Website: lowes
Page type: cart
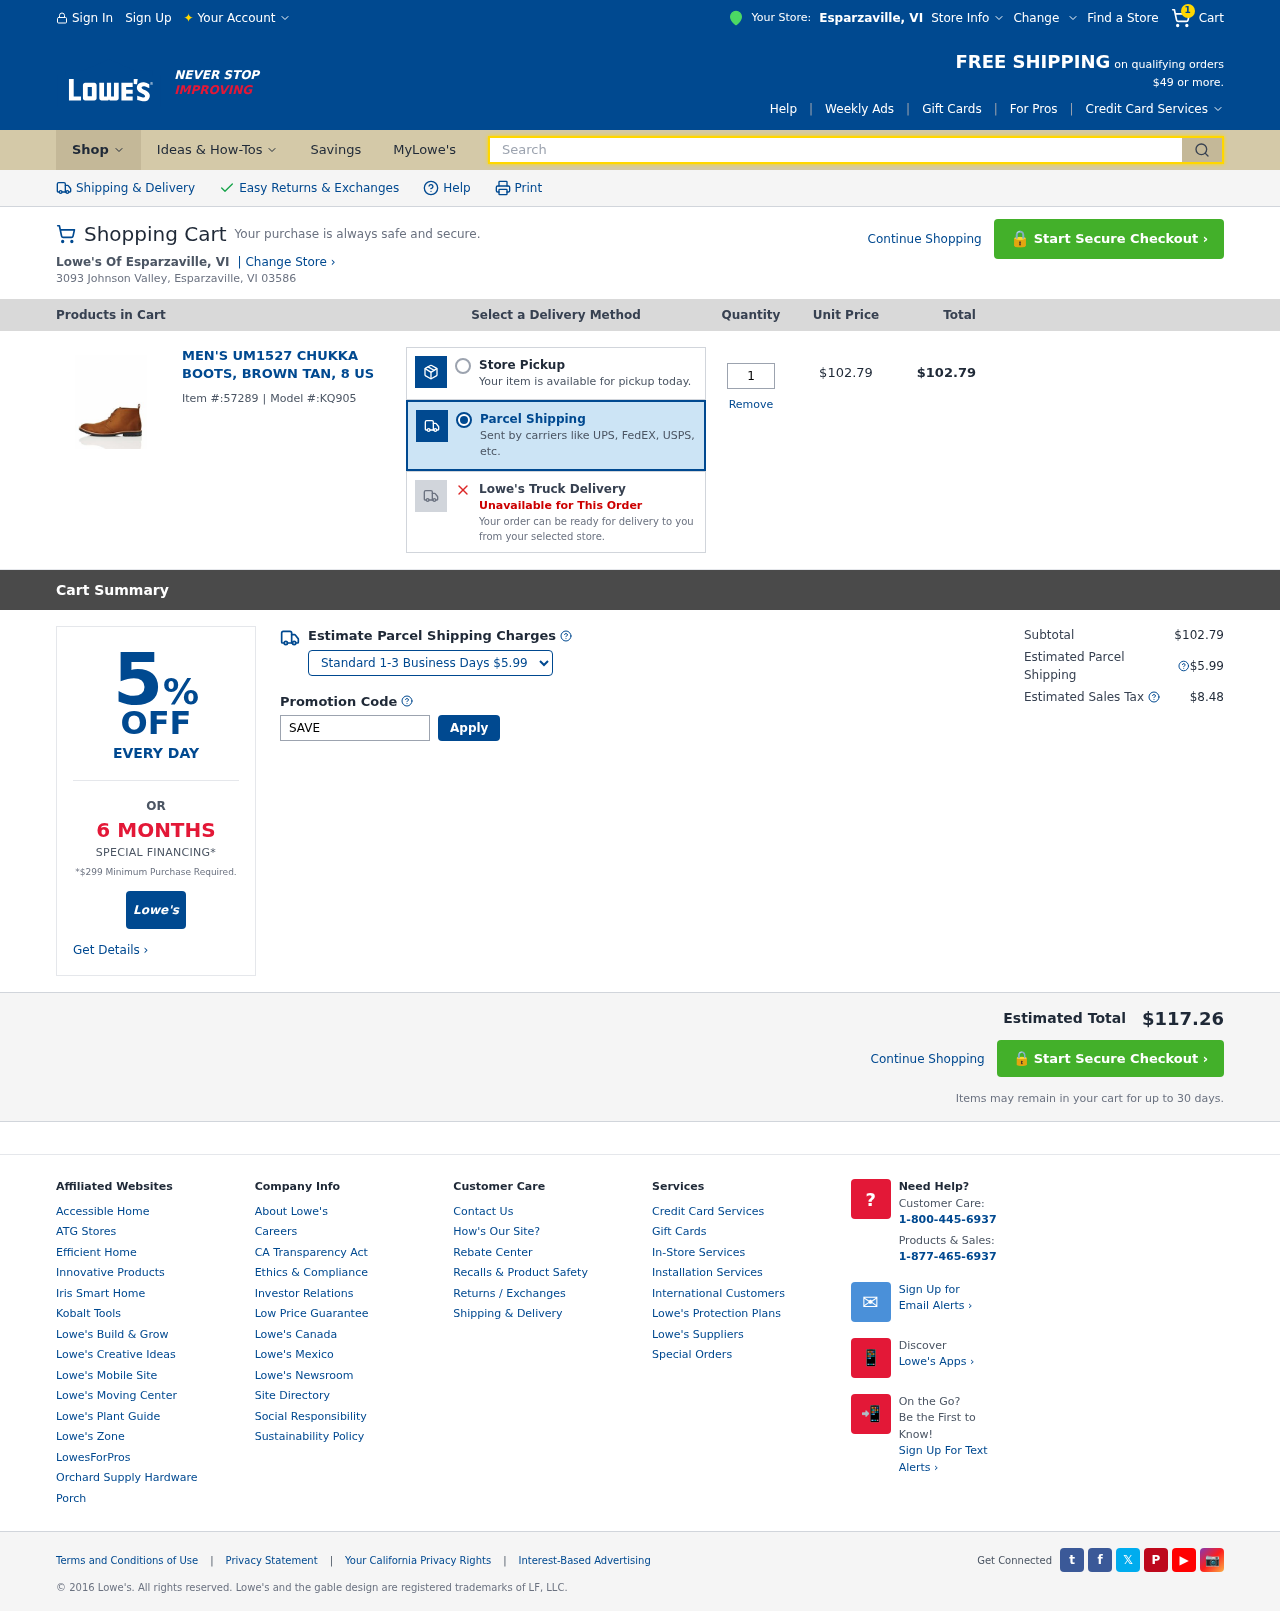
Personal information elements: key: PII_CITY
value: Esparzaville
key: PII_STATE_ABBR
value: VI
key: PII_STREET
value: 3093 Johnson Valley
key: PII_CITY_STATE_ZIP
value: Esparzaville, VI 03586
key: PII_PROMO_CODE
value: SAVE84
Product elements: key: PRODUCT1_NAME
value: Men's Um1527 Chukka Boots, Brown Tan, 8 US
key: PRODUCT1_PRICE
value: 102.79
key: PRODUCT1_QUANTITY
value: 1
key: PRODUCT1_ITEM_ID
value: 57289
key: PRODUCT1_MODEL_ID
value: KQ905
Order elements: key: ORDER_NUM_ITEMS
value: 1
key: ORDER_ITEM_TOTAL
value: $102.79
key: ORDER_SUBTOTAL
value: $102.79
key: ORDER_SHIPPING_COST
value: $5.99
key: ORDER_TAX
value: $8.48
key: ORDER_TOTAL
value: $117.26
Search elements: key: HEADER_SEARCH
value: Search